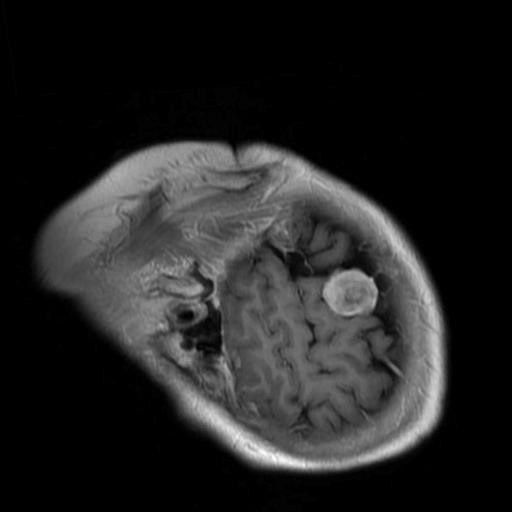
Label: brain_menin